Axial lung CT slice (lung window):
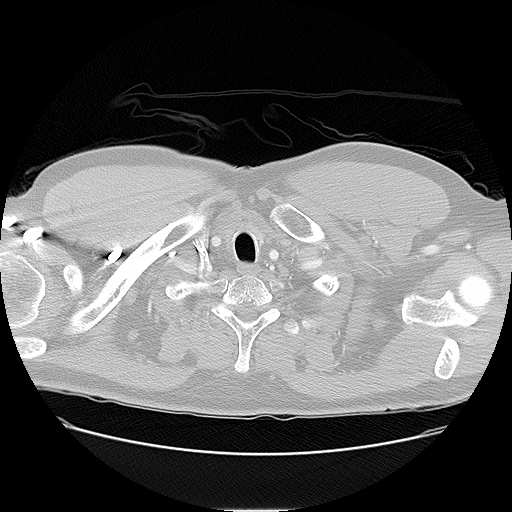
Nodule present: no